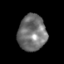
Tissue: skin
Cell type: Epithelial cells
Senescence score: 0.2346
Nuclear area (px): 989
Mean DAPI intensity: 114.841